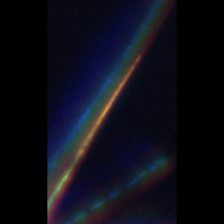
Taxon: Diatom_aggregate
Group: Diatoms